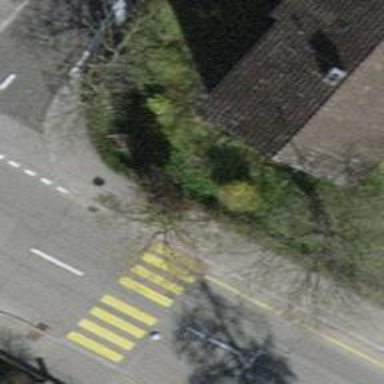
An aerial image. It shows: Urban tree with broadleaved deciduous leaves. Identified as Robinia genus tree.